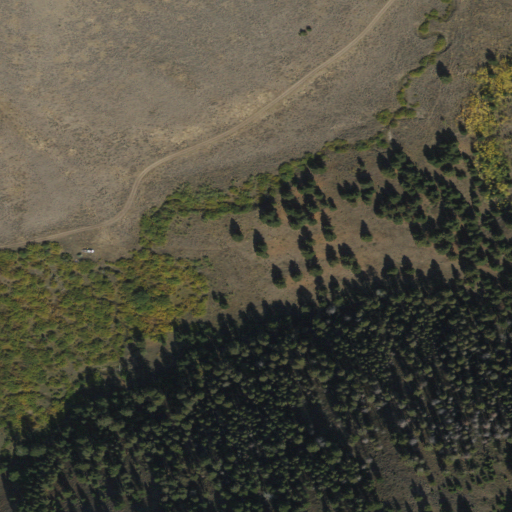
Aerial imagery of valley in Idaho named Tepee Draw containing shrub, evergreen forest, herbaceous wetlands, and grassland